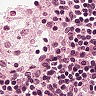
Metastatic tissue present: no